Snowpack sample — Buffalo Mountain, Silverthorne, Colorado, USA (1/25/25, 10:11 AM MST)
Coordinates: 39.6222, -106.1139
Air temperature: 22 °F
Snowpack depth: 110 cm
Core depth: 30 cm
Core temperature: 42.8 °F
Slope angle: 12°, slope face: 102°
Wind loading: high
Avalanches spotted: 0
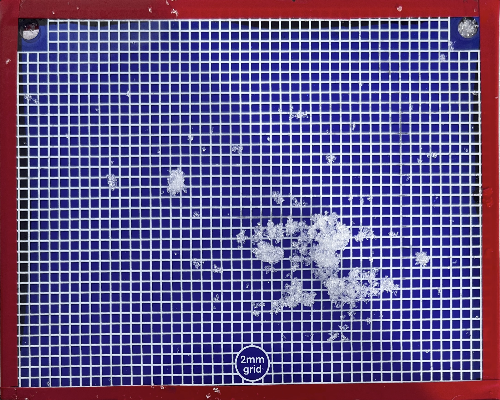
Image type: profile
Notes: No avalanches nearby, collected on the outskirts of a fire break 15 meters from the treeline, on way to Buffalo and Red Mountain